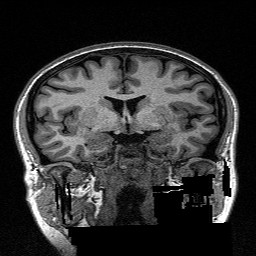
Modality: T1w
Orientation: sagittal
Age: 20
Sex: female